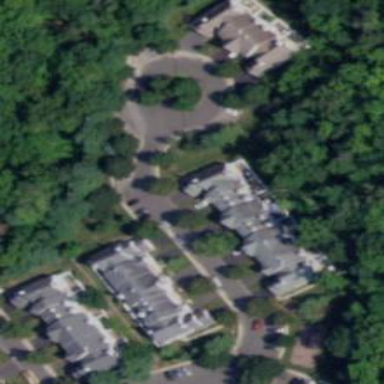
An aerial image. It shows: Residential building.